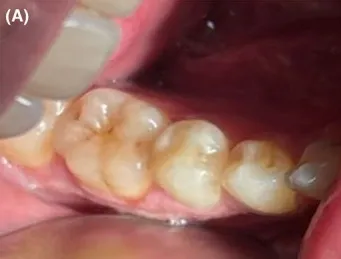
(A) Tooth was restored with composite resin adhesive.
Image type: medical_photograph (other_medical_photograph)